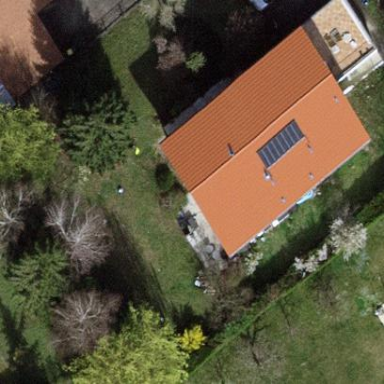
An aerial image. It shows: Garden surrounded by fence.